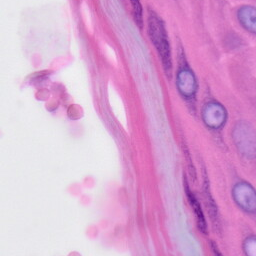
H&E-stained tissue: Skin